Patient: sex F, age 26
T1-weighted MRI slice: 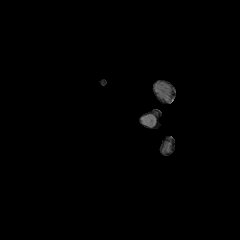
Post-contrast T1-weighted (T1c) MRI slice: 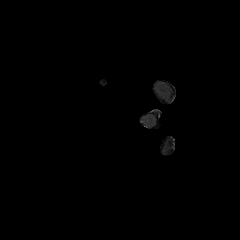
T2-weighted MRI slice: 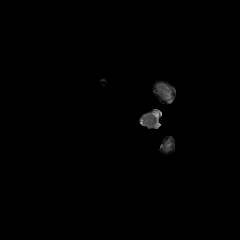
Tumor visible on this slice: no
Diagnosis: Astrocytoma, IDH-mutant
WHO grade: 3